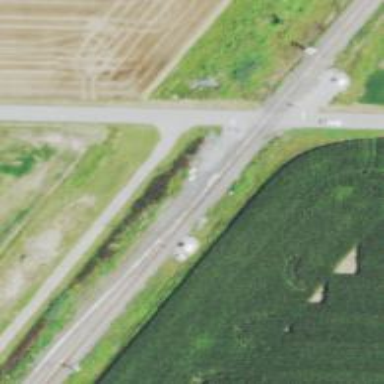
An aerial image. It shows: Junction on the railway.